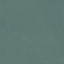
Land use / land cover: SeaLake